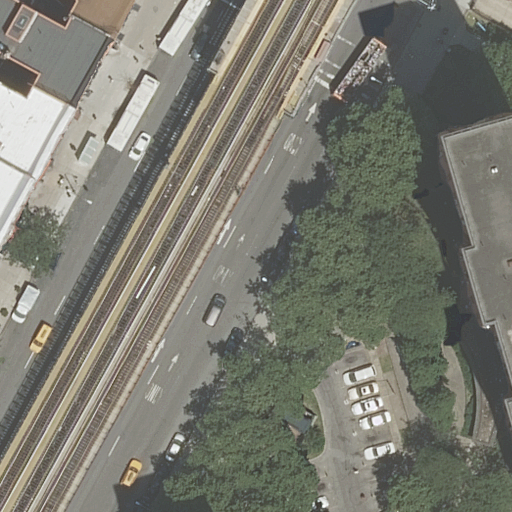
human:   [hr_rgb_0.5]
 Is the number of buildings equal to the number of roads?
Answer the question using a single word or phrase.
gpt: no

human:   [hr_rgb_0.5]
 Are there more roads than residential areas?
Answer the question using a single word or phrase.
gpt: yes

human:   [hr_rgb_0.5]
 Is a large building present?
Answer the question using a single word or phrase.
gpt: no

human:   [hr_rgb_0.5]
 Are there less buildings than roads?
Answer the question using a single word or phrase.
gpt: yes

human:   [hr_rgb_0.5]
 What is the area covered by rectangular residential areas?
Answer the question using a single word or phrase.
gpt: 100m2

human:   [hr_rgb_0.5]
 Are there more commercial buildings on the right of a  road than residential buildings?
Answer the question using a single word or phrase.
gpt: no

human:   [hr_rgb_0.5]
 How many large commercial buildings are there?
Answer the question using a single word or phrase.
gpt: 0

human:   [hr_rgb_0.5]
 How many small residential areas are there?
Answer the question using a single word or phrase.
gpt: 0

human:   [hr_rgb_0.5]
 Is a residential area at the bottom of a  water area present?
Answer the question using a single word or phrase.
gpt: no

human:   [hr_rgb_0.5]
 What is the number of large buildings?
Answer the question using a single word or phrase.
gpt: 0

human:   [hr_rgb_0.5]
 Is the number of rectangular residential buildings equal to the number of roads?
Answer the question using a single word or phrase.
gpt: no

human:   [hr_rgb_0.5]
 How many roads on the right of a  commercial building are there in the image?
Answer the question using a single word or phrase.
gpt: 0

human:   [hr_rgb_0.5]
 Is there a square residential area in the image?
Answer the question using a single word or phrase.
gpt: no

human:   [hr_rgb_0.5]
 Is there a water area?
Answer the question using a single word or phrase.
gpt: no

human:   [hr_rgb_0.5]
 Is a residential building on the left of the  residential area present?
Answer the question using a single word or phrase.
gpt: yes

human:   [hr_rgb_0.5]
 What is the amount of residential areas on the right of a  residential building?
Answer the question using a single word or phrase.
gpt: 1

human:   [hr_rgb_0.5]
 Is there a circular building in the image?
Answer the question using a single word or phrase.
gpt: no

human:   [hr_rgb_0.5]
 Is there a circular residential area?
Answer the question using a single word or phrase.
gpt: no

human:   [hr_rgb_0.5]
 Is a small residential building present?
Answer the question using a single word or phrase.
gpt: yes

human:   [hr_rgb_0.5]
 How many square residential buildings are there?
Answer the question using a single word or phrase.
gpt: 0

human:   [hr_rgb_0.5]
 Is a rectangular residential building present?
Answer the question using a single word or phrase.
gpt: yes

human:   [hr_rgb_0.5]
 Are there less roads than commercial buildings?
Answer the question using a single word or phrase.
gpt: no

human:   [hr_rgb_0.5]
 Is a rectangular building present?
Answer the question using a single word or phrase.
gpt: yes

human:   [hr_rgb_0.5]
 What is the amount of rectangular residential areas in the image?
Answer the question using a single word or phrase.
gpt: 1

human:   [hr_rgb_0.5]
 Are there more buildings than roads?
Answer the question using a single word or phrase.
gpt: no

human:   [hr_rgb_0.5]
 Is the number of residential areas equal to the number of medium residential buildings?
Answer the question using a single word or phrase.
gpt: no

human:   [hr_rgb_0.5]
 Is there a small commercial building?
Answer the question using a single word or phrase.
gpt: no

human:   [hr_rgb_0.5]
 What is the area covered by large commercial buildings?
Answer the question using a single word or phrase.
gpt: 0m2

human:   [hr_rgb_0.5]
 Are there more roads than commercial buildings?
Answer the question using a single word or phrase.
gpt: yes

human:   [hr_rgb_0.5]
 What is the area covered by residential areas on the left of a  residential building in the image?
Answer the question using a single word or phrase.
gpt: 0m2

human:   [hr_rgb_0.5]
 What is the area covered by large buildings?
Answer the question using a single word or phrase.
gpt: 0m2

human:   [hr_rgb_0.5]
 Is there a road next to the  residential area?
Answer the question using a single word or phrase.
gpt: yes

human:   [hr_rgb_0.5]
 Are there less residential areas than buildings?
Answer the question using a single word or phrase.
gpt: yes

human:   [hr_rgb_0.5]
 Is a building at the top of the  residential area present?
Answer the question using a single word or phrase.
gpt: yes

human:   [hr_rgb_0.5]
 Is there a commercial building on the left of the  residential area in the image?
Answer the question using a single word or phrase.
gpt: no

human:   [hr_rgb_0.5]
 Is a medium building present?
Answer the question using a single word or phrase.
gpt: yes